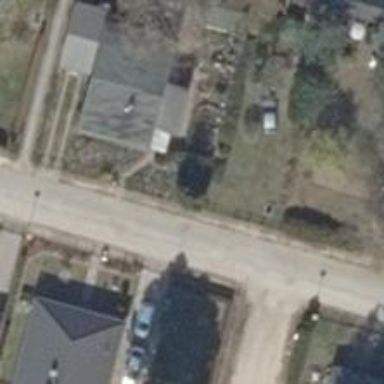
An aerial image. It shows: Driveway.